Question: am trying to execute the following on Postgresql

and am getting
'''
ERROR: missing FROM-clause entry for table "cte"
'''
click <URL> to see my original code
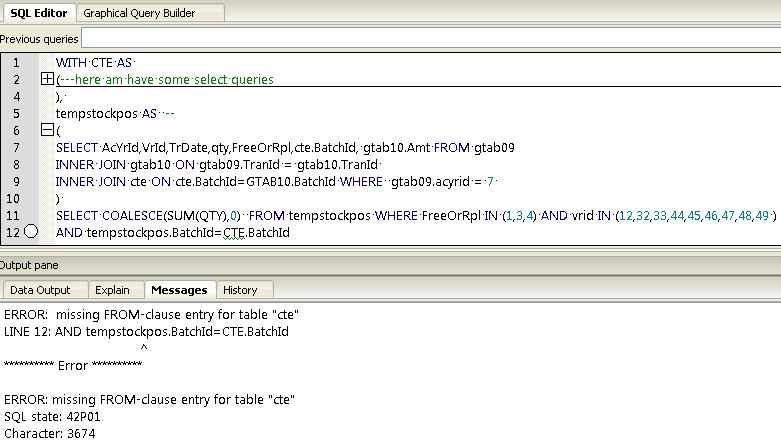
Answer: Instead of 'FROM tempstockpos WHERE .... AND tempstockpos.batchid = cte.batchid', you must include 'cte' in the 'FROM' clause, like:
'''
FROM tempstockpos, cte WHERE .... AND tempstockpos.batchid = cte.batchid
'''
or preferably the cleaner and more readable:
'''
FROM tempstockpos INNER JOIN cte ON tempstockpos.batchid = cte.batchid WHERE ....
'''